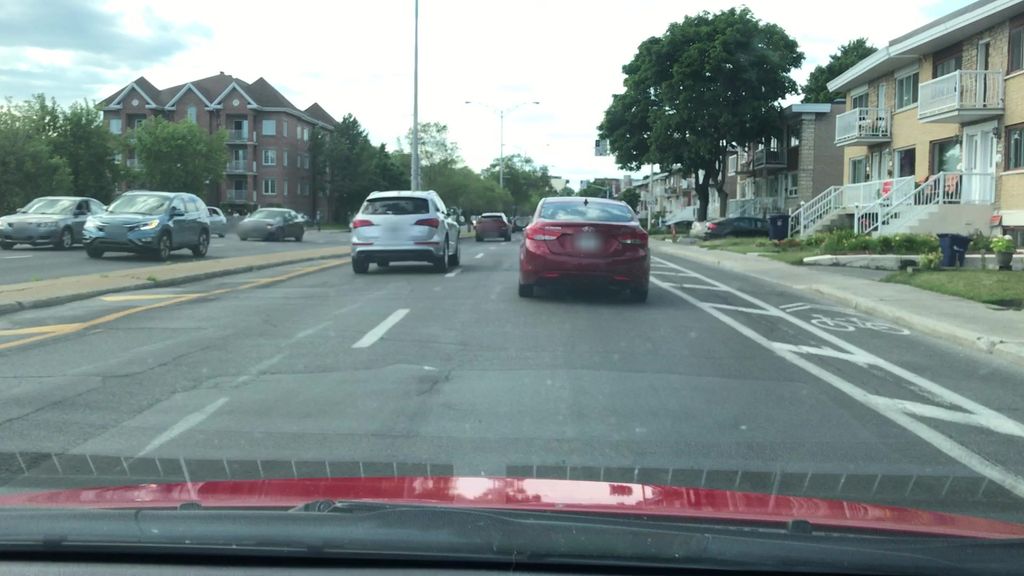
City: montreal